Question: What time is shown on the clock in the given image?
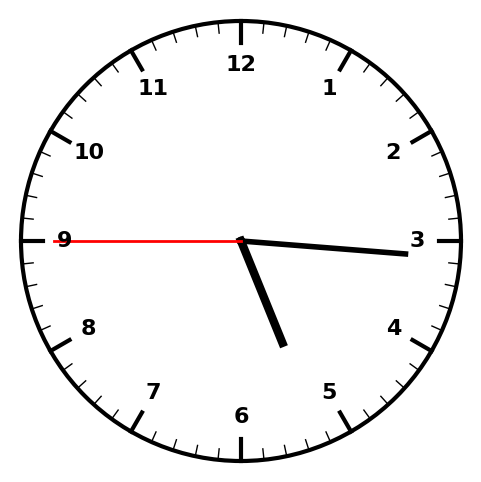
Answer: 05:15:45